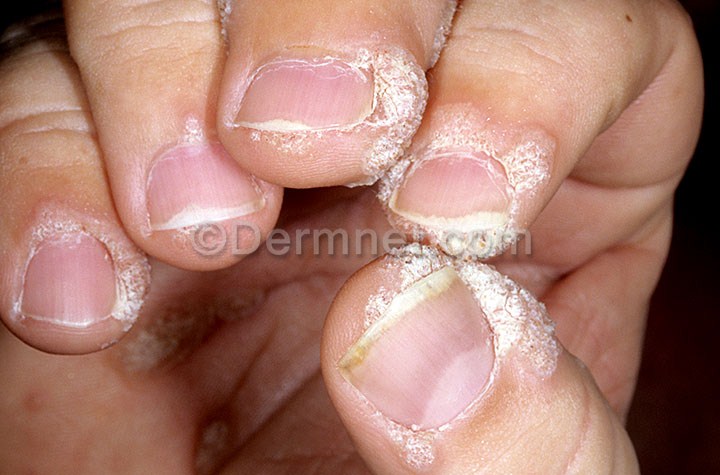
Disease: Nail Fungus and other Nail Disease